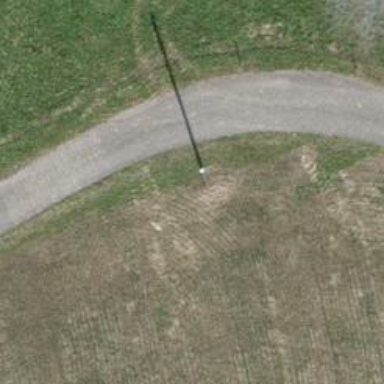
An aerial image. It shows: Minor power line.